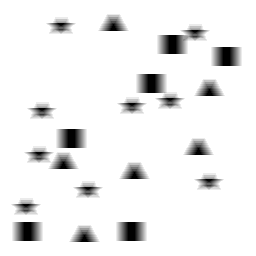
Squares: 6
Triangles: 6
Stars: 9
Total shapes: 21